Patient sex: M
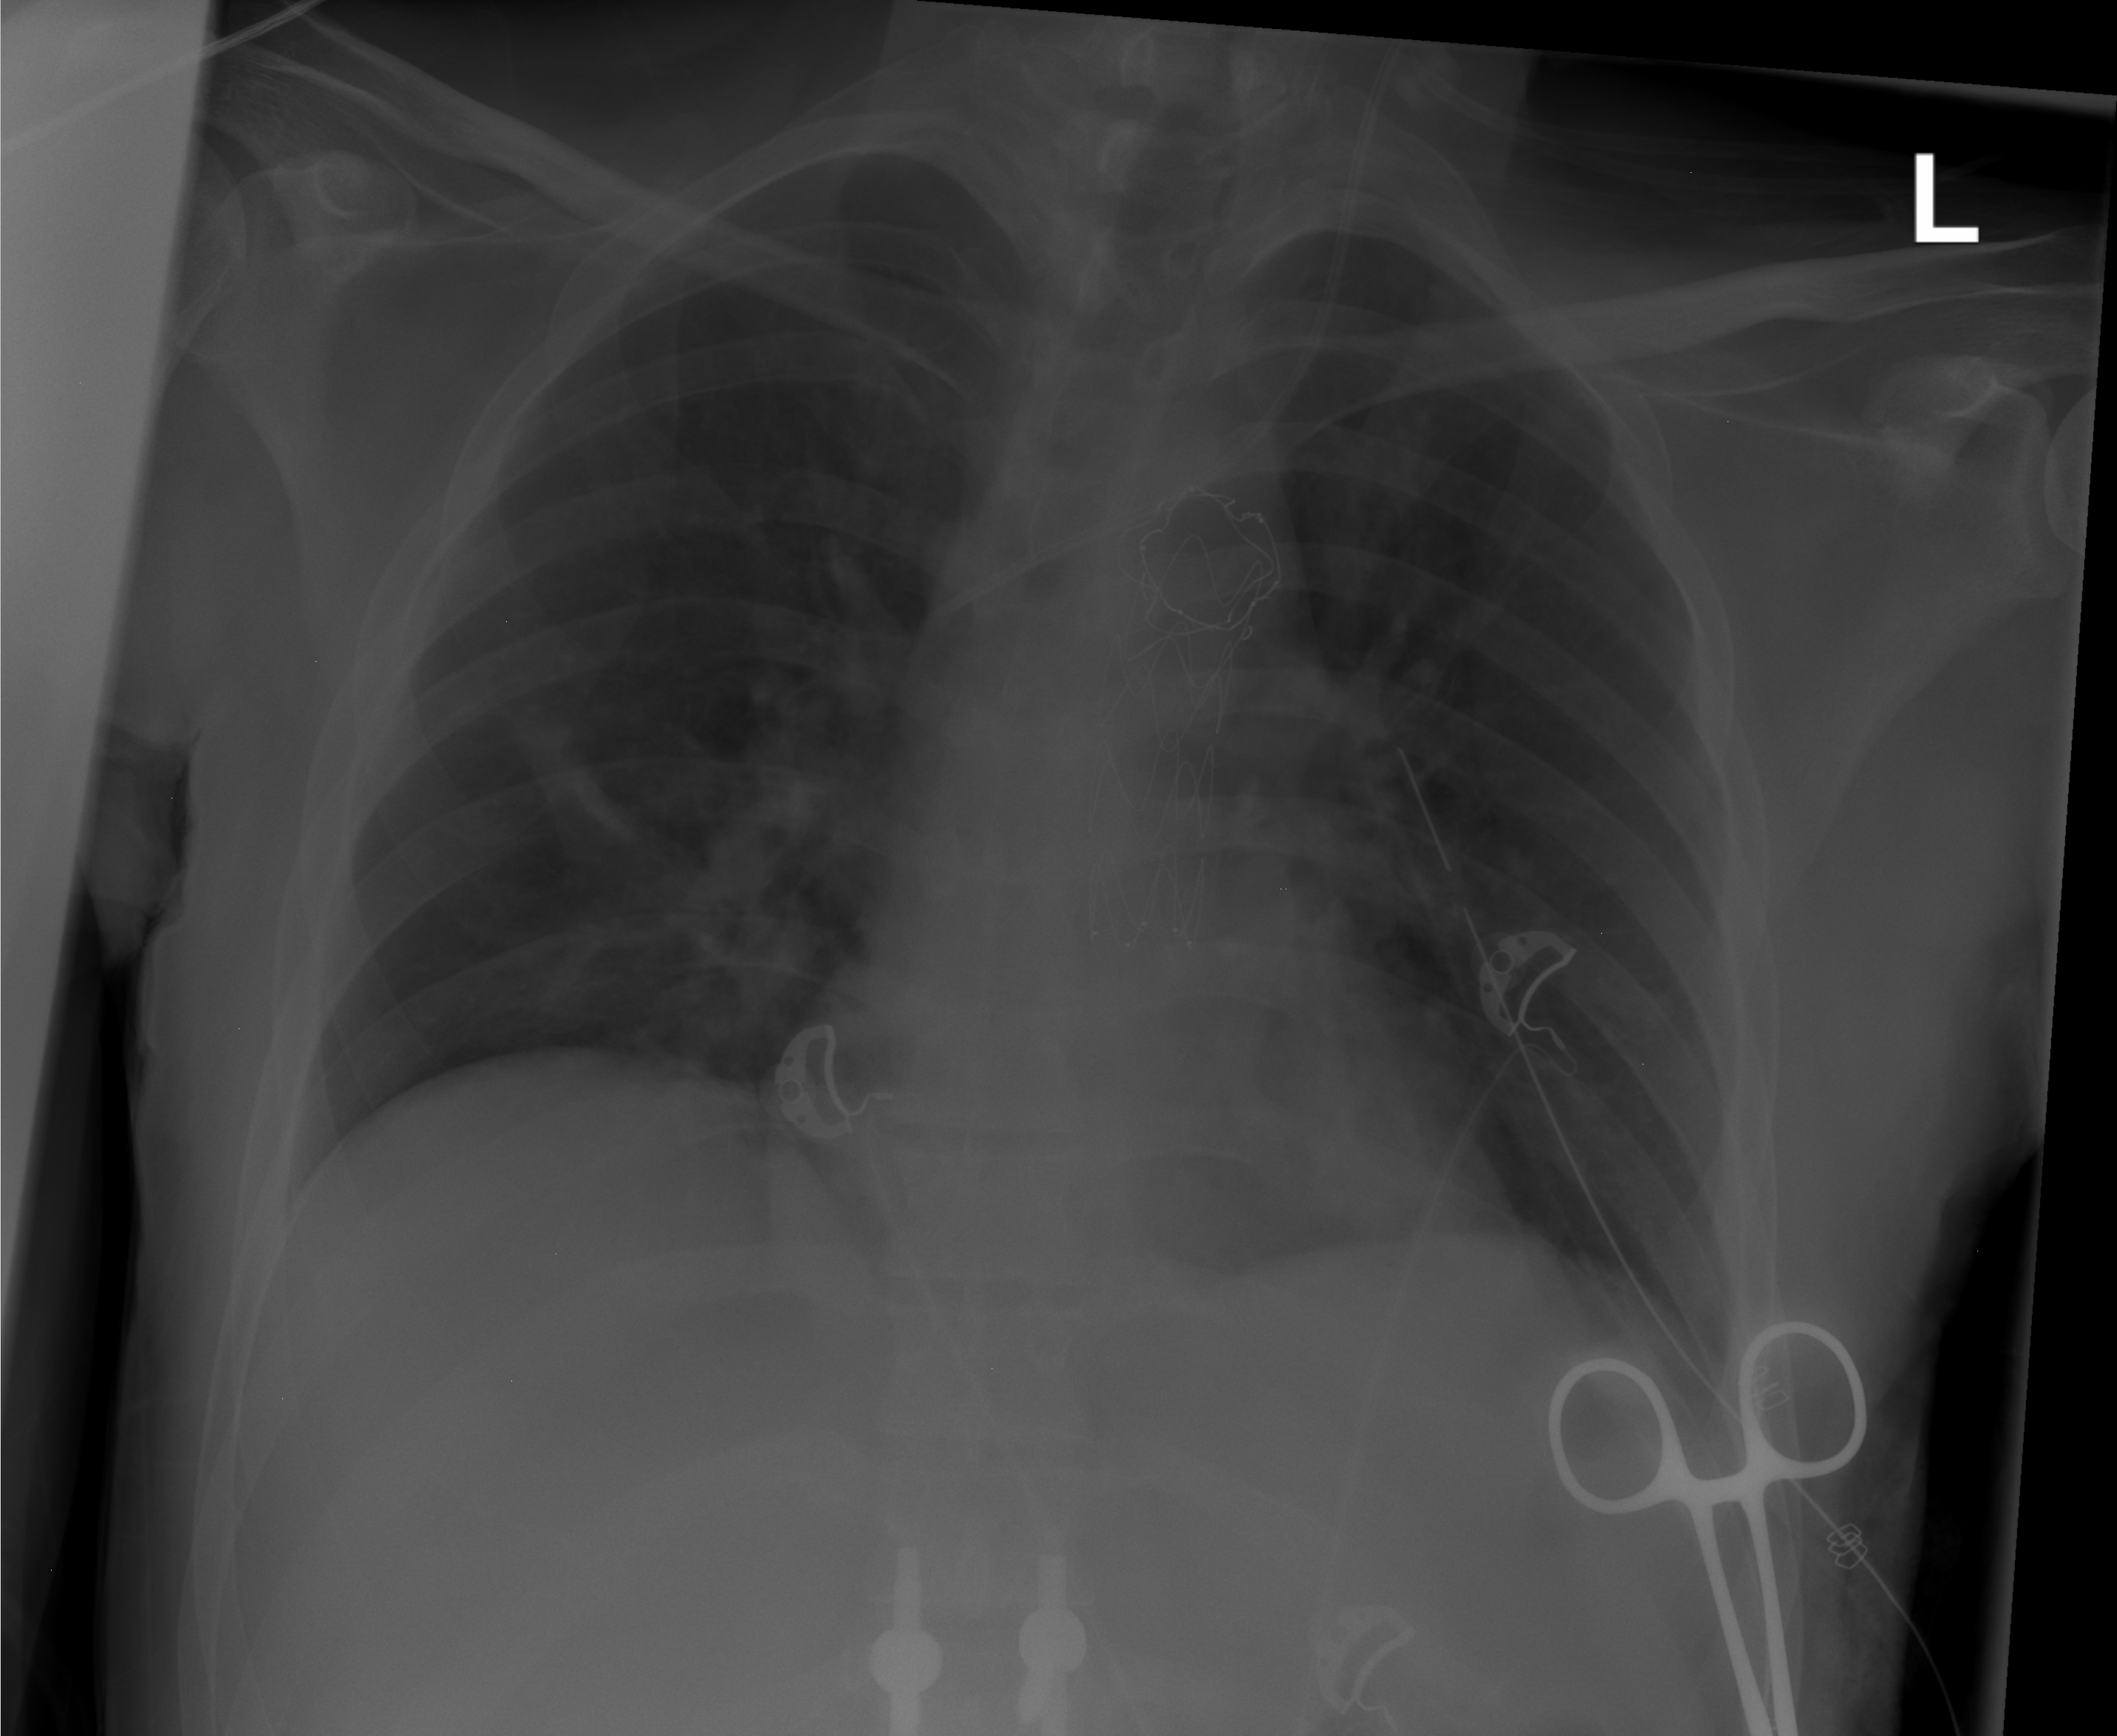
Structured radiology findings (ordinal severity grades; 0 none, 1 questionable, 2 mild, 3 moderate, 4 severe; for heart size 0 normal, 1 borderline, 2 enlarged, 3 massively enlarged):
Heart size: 0
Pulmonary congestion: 0
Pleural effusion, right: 0
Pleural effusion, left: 0
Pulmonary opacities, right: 0
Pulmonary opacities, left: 0
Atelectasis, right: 2
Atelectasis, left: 0